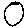
Label: circle